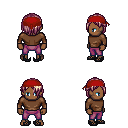
a pixel art fantasy rpg character, male body template, human, dark skin, brown long-sleeve shirt, magenta pants, white blonde bangs hairstyle, red bandana, ghillies, four views (front, back, left, right), 2x2 character sprite sheet, small pixel art, hard edges, no anti-aliasing